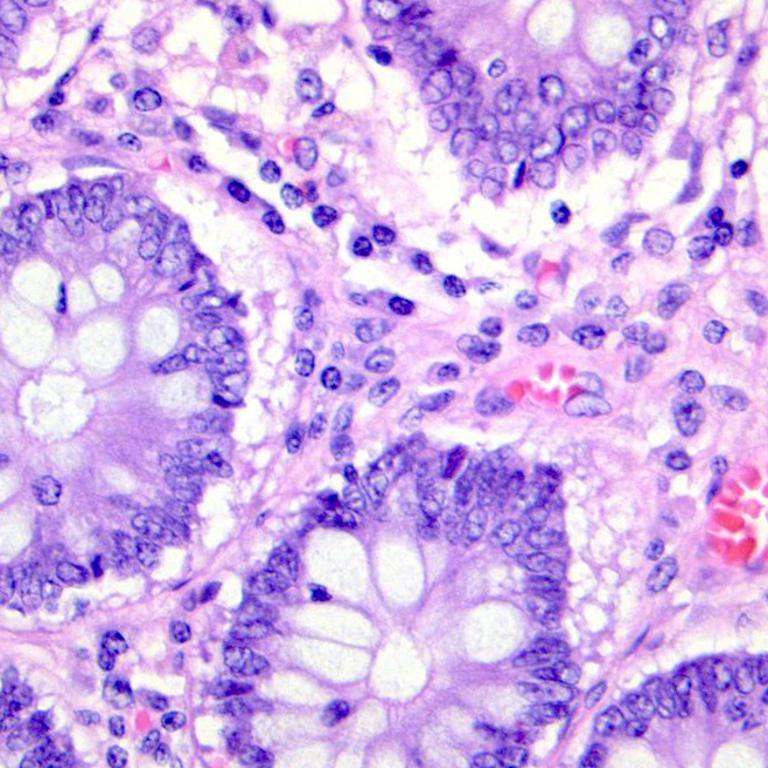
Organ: colon
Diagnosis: benign